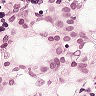
Metastatic tissue present: yes